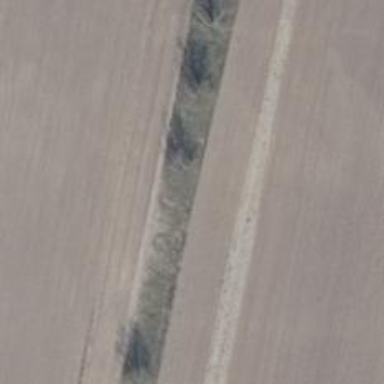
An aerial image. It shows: Row of trees in natural setting.